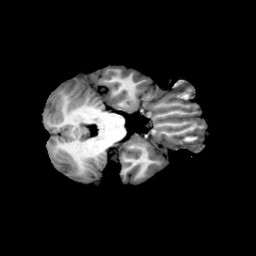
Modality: T1w
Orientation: axial
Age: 22
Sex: female
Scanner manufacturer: philips
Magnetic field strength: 3 T
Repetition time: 0.0082 s
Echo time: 0.0037 s